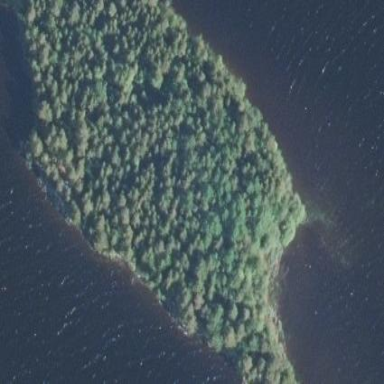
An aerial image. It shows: Islet covered with woodland.